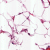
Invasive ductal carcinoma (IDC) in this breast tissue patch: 0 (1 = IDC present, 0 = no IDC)